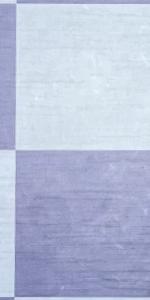
Label: Empty